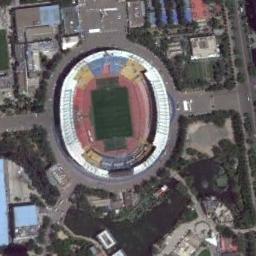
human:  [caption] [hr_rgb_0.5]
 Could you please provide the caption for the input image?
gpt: Several buildings are beside the stadium .

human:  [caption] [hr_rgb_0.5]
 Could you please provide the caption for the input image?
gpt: The stadium's roof has wavy white signs .

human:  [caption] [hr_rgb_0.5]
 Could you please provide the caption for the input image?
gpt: The stadium is next to some buildings and trees .

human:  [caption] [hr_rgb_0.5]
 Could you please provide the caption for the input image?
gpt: Oval gym is right in the middle of the residential area and trees .

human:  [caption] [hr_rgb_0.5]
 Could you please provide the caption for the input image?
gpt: There are some buildings and lakes beside the stadium .